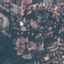
Land use / land cover: Residential